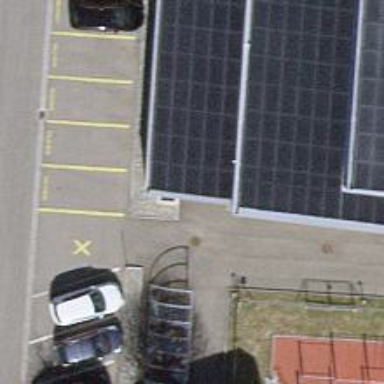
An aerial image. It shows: Road serving as parking aisle.